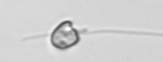
Label: flagellate